Question: I have the following REST get Request that works successfully:

The result is a XML document that I then want to parse. I tried the same in Java:
I use the following code:
'''
public void getRootService() throws ClientProtocolException, IOException {
HttpGet httpGet = new HttpGet("https://localhost:9443/ccm/rootservices");
httpGet.setHeader("Accept", "text/xml");
HttpResponse response = client.execute(httpGet);
HttpEntity entity = response.getEntity();
InputStream in = entity.getContent();
String projectURL = XMLDocumentParser.parseDocument(in);
System.out.println(projectURL);
HttpGet getProjectsRequest = new HttpGet("https://localhost:9443/ccm/process/project-areas");
getProjectsRequest.setHeader("Content-Type", "application/xml;charset=UTF-8");
getProjectsRequest.setHeader("Accept-Charset", "UTF-8");
getProjectsRequest.setHeader("Accept", "application/xml");
ResponseHandler<String> handler = new BasicResponseHandler();
String projectResponse = client.execute(getProjectsRequest, handler);
//String projectResponse = client.execute(getProjectsRequest, handler);
System.out.println(projectResponse);
}
'''
But how can I do the authentication? I tried to just add another header field for the value "Authorization" but then I don't get the same result.
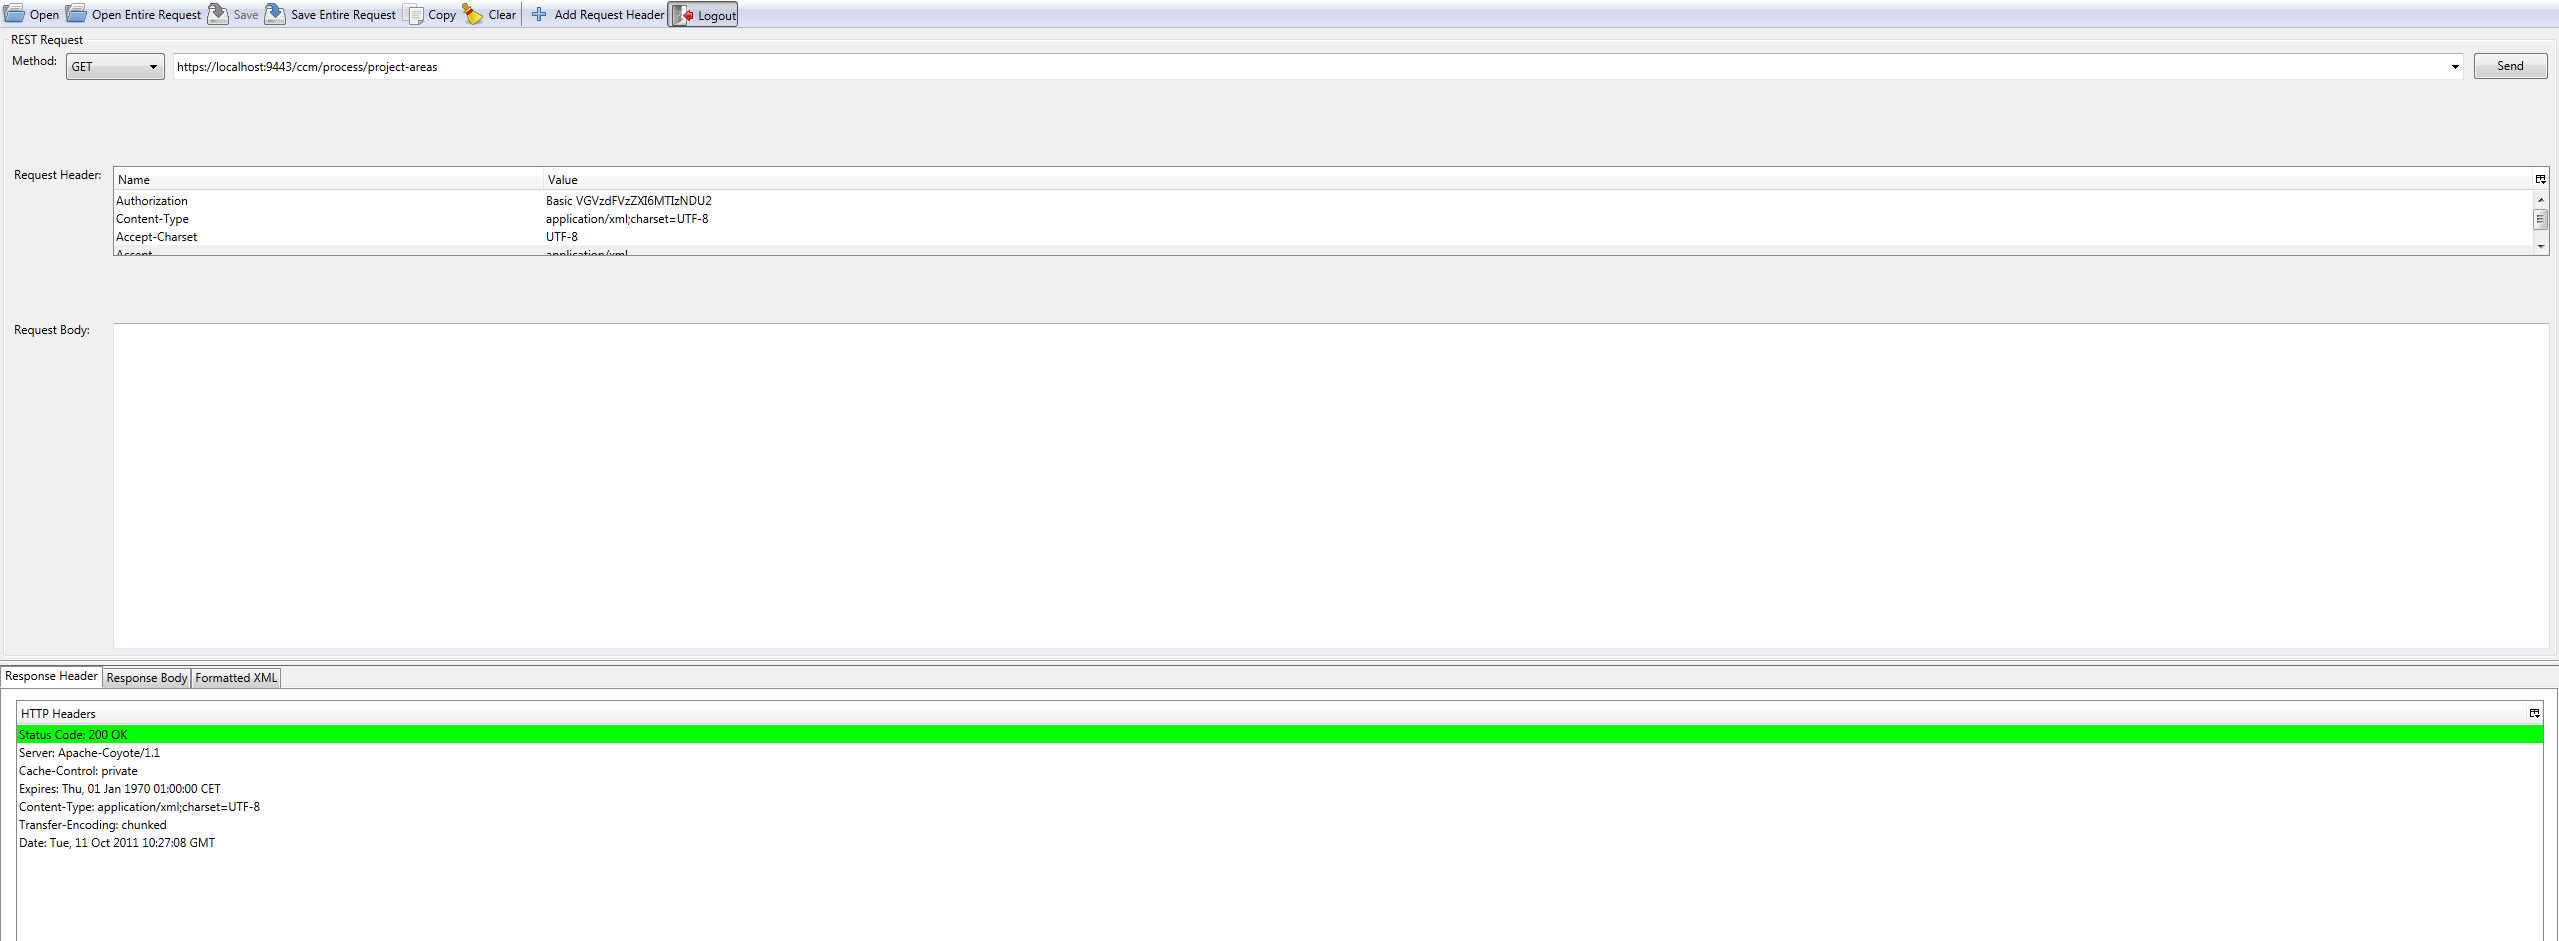
Answer: I think you have to create a 'UsernamePasswordCredentials', something along the lines of (untested);
'''
CredentialsProvider credsProvider = new BasicCredentialsProvider();
credsProvider.setCredentials(
new AuthScope("somehost", AuthScope.ANY_PORT),
new UsernamePasswordCredentials("username", "password"));
HttpClient httpclient = new DefaultHttpClient();
httpclient.setCredentialsProvider(credsProvider);
'''
See <URL>
Edit:
Just tried the following code and successfully called a REST service on our dev environment that is BASIC protected.
'''
public static void main(String[] args) throws ClientProtocolException, IOException {
CredentialsProvider credsProvider = new BasicCredentialsProvider();
credsProvider.setCredentials(
new AuthScope("dev.*******.com", AuthScope.ANY_PORT),
new UsernamePasswordCredentials("*****", "******"));
DefaultHttpClient client = new DefaultHttpClient();
client.setCredentialsProvider(credsProvider);
String url = "http://dev.******.com:18081/path/to/service/id.xml";
HttpGet get = new HttpGet(url);
ResponseHandler<String> handler = new BasicResponseHandler();
String resp = client.execute(get, handler);
System.out.println(resp);
}
'''